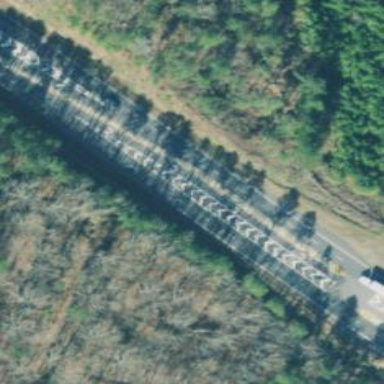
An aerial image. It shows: Asphalt road classified as primary highway with expressway characteristics.